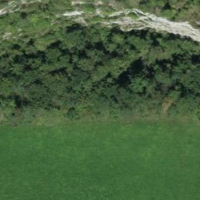
EUNIS habitat code: 24
Species observed at this site:
Fagus sylvatica